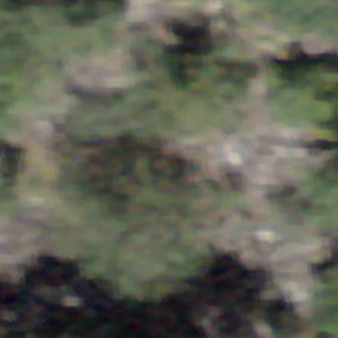
Label: other